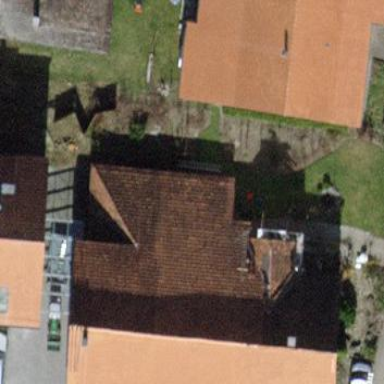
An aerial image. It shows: Gabled roof on farm auxiliary building.